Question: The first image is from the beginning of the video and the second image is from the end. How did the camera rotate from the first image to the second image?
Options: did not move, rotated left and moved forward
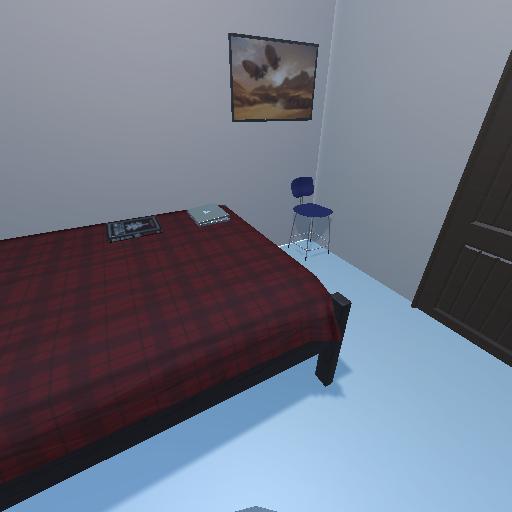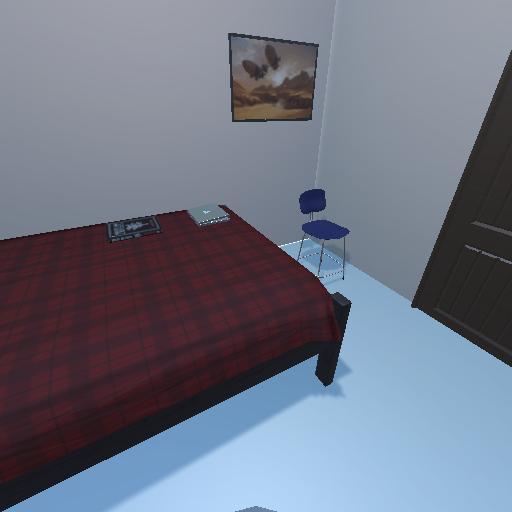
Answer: did not move